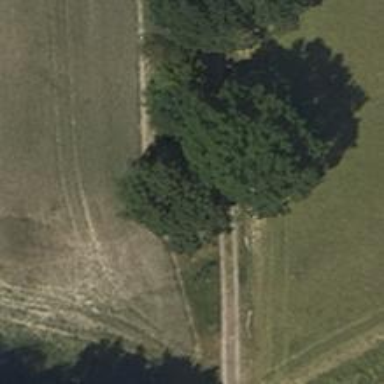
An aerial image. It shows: Deciduous tree with broadleaved leaves.